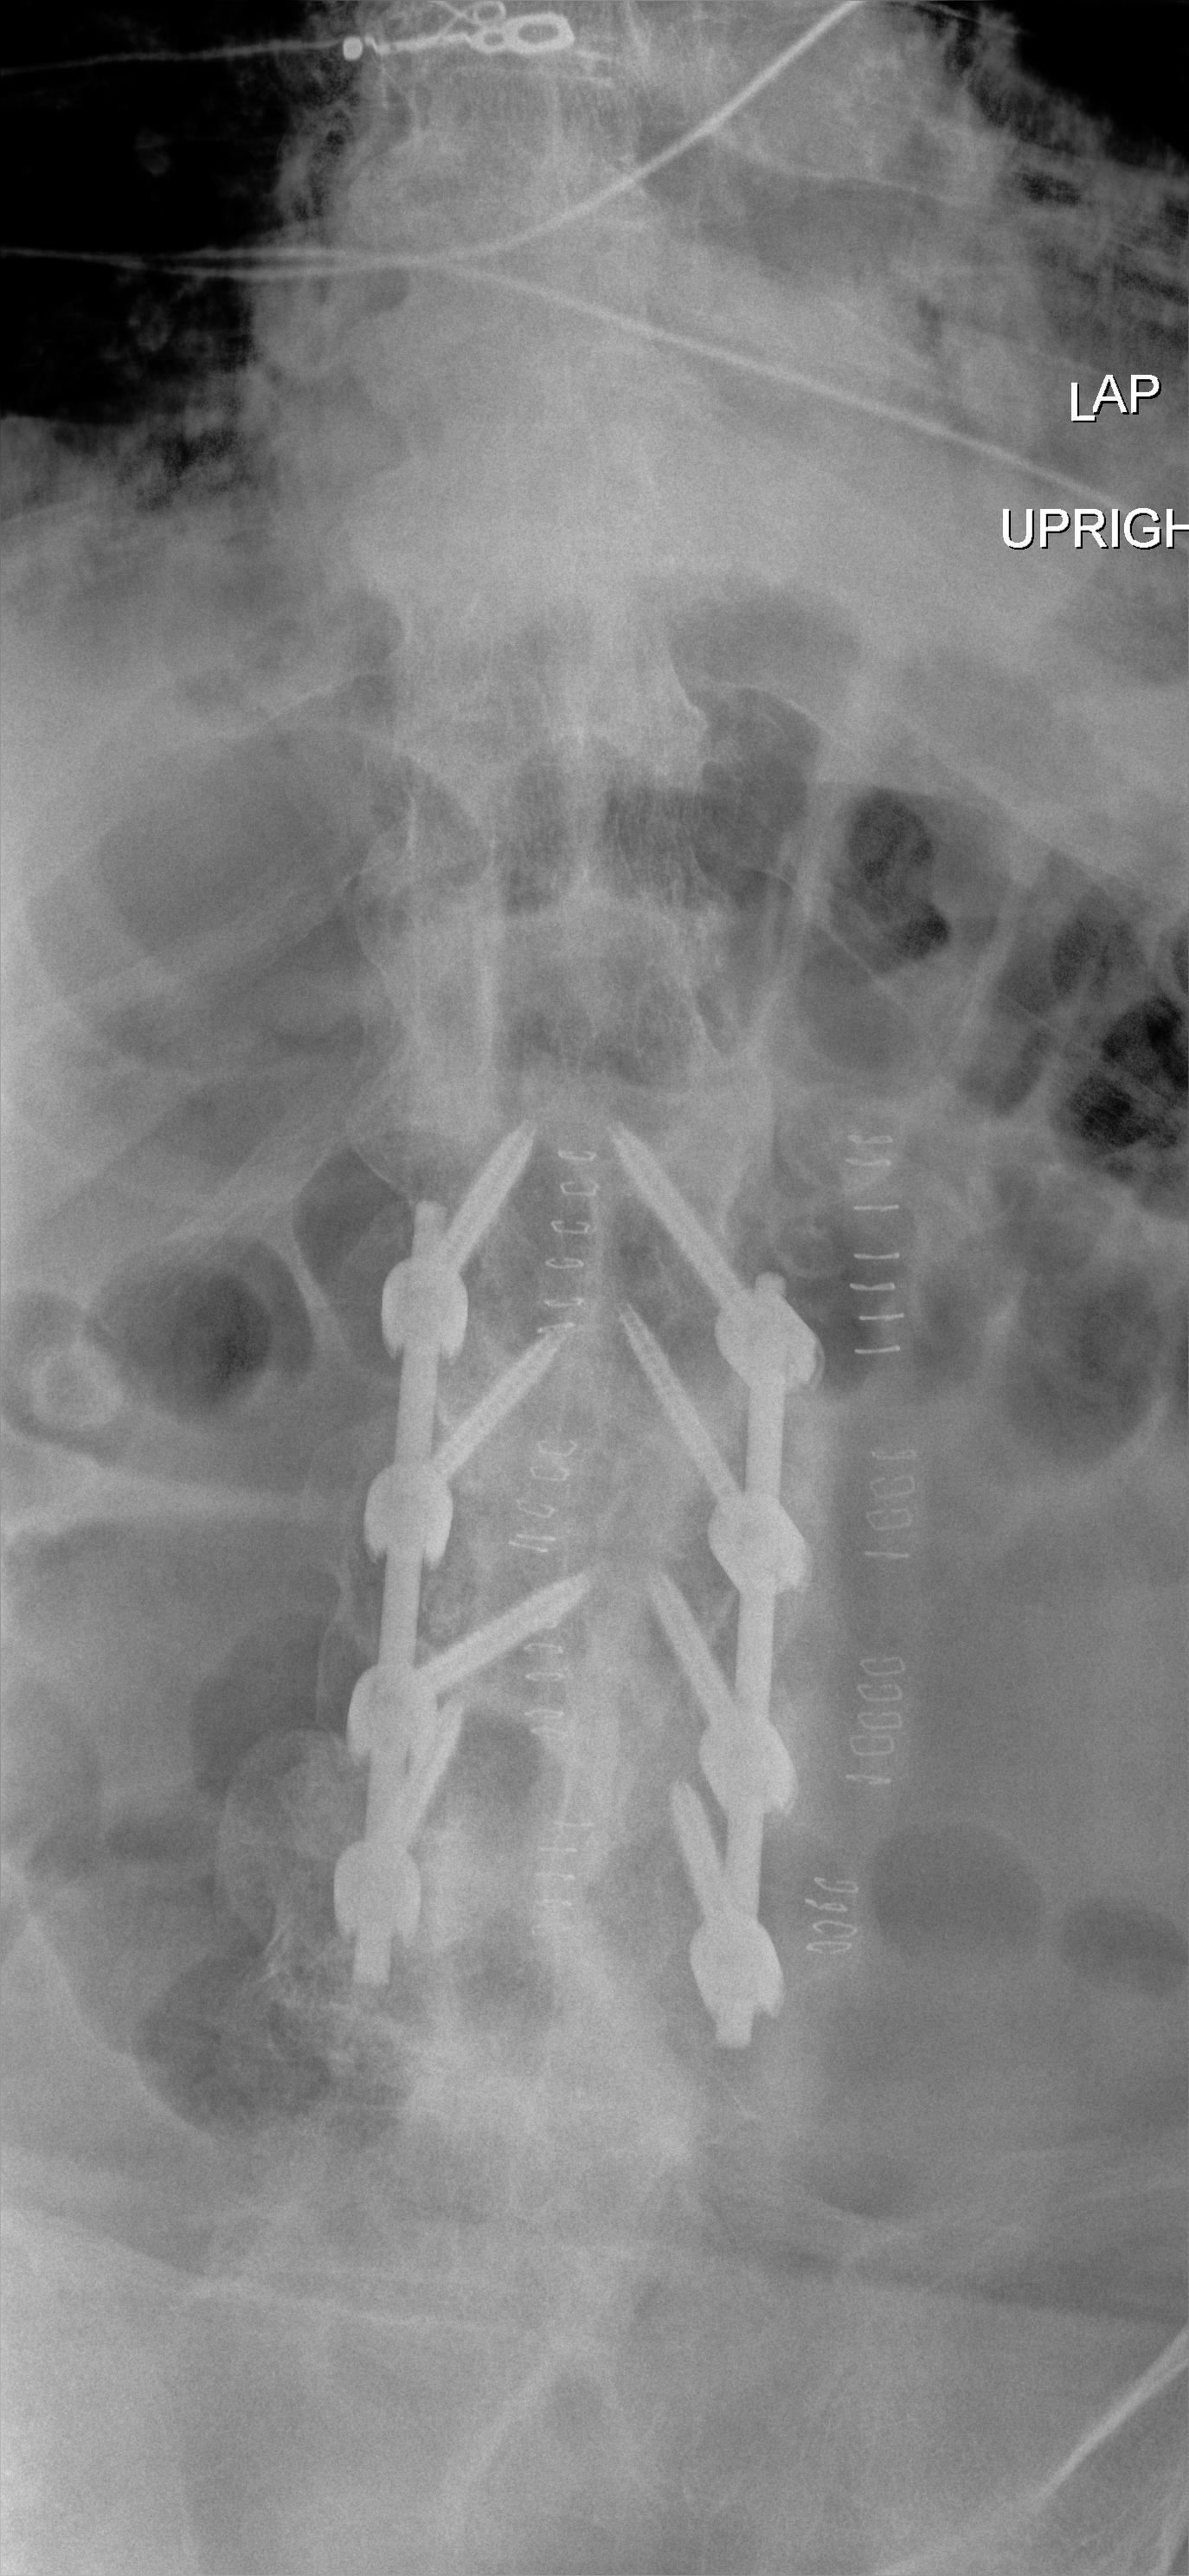
View: AP
Implant manufacturer: nuvasive reline